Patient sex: F
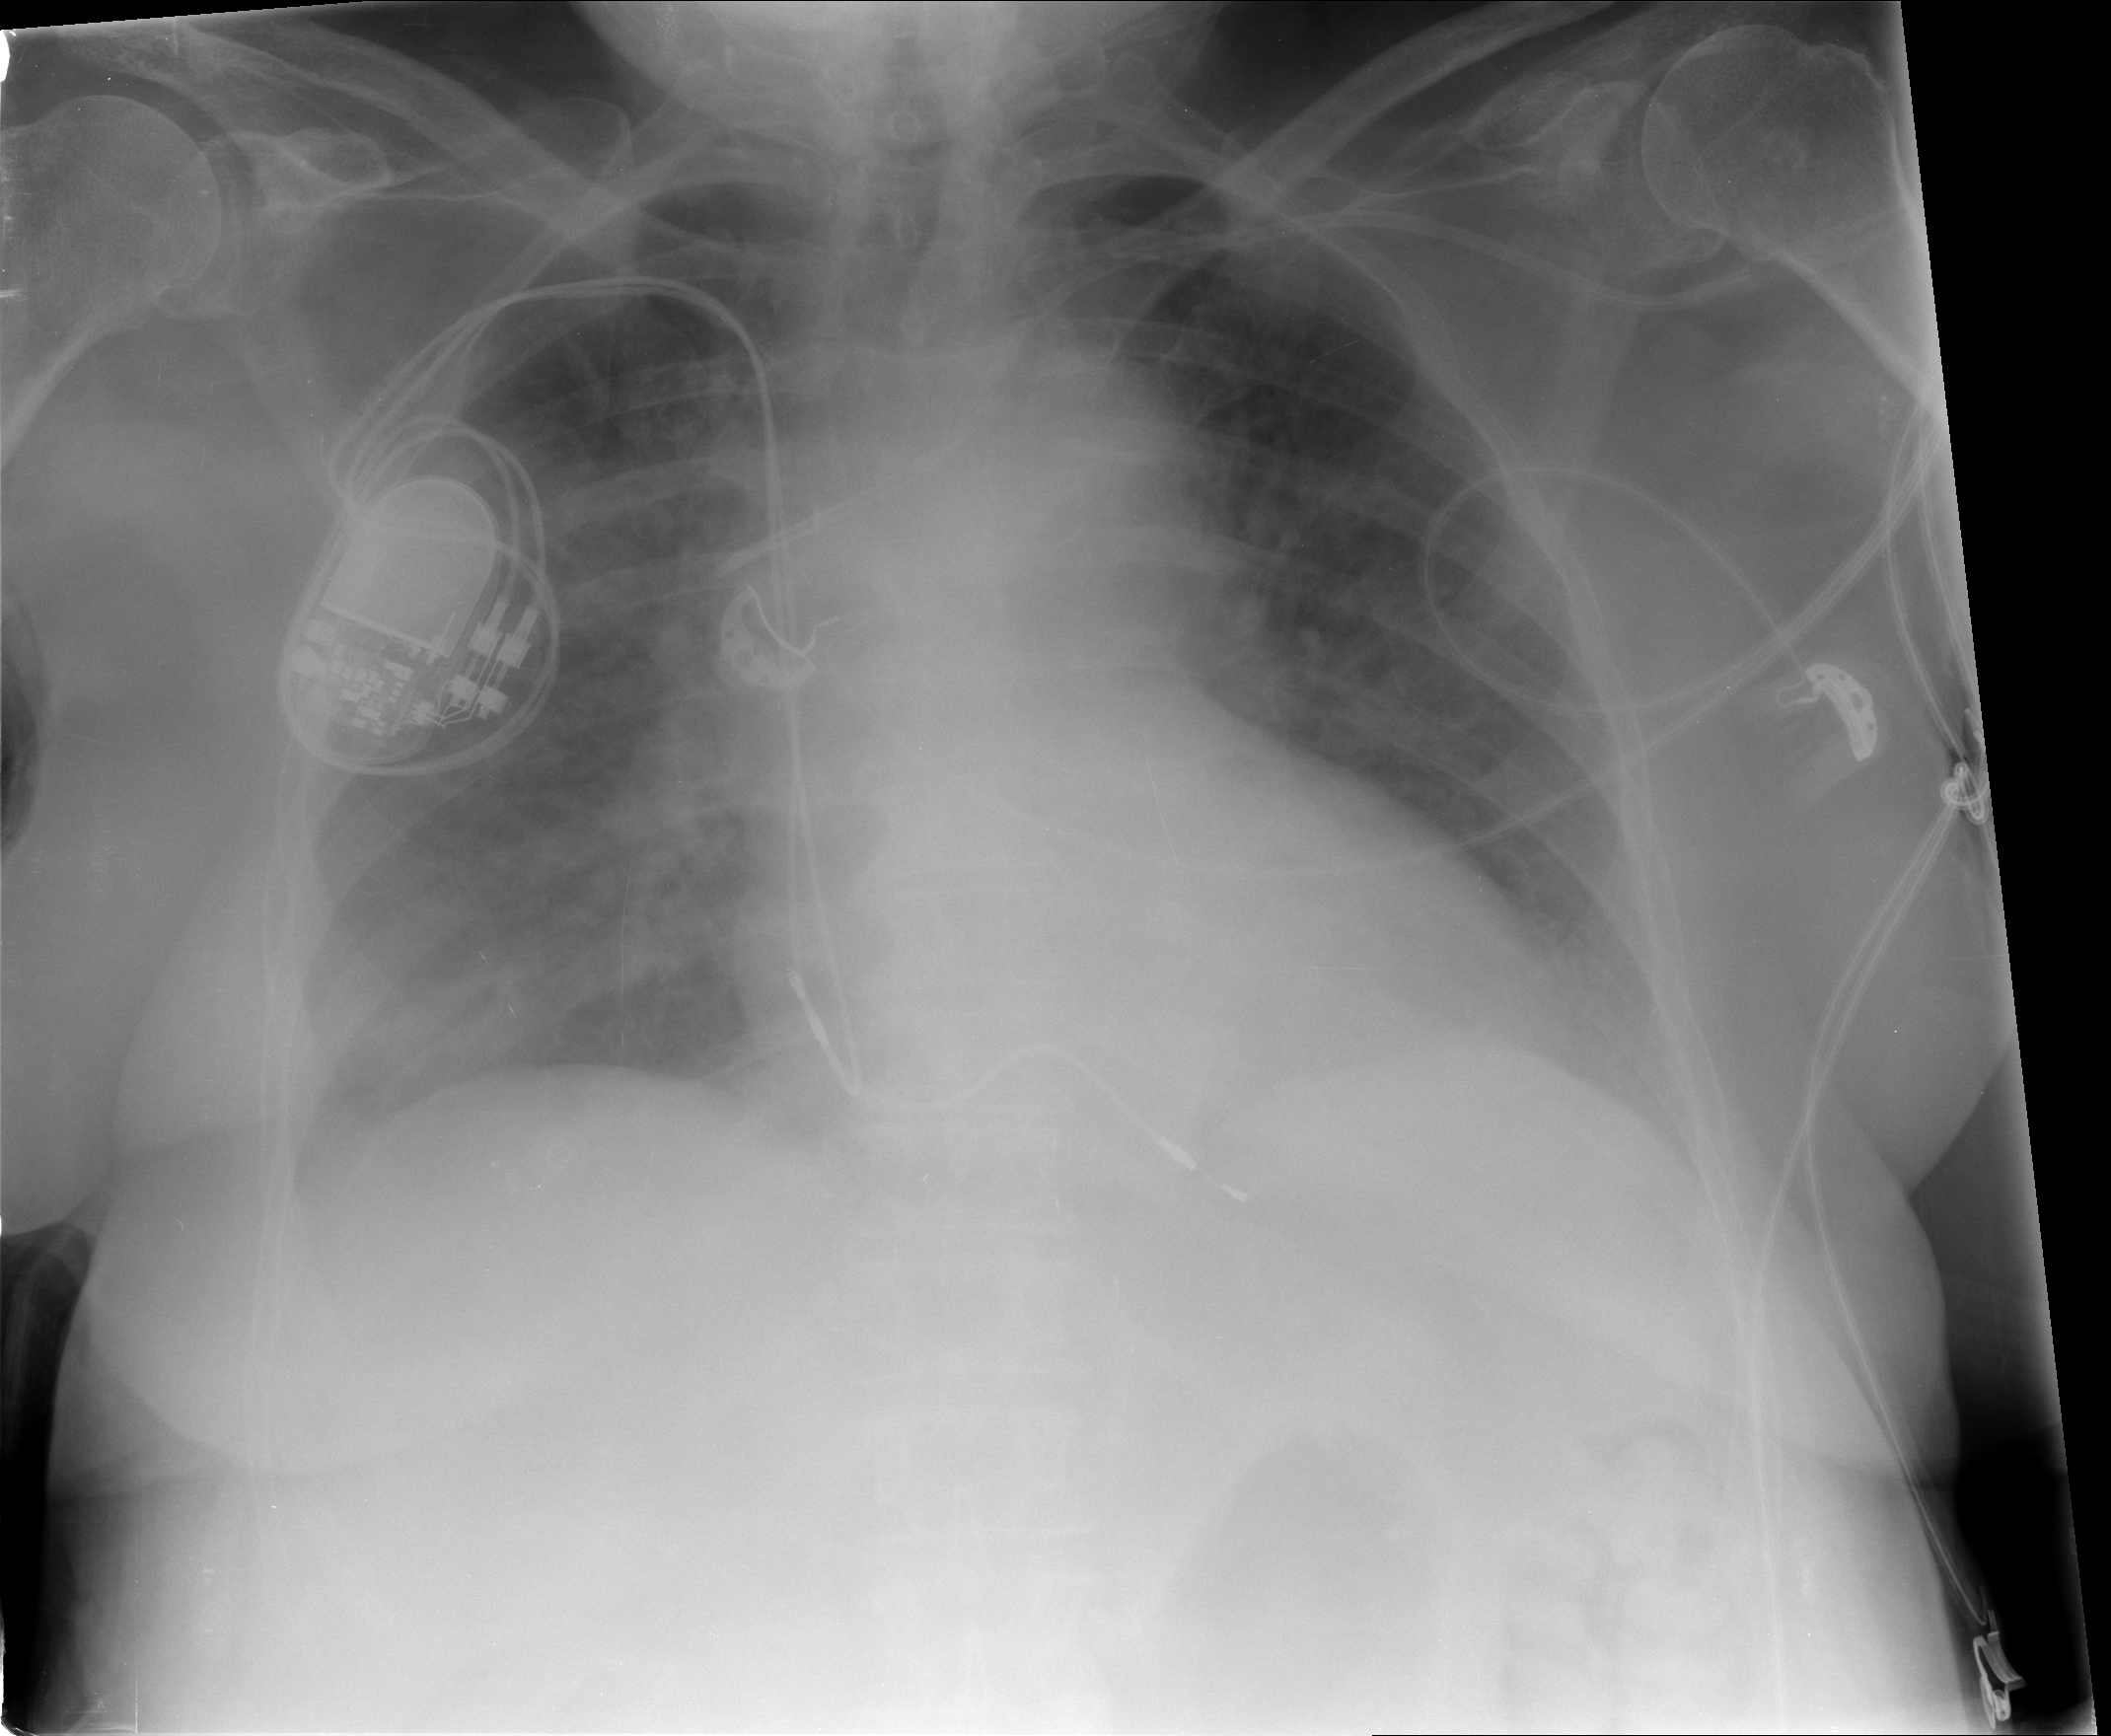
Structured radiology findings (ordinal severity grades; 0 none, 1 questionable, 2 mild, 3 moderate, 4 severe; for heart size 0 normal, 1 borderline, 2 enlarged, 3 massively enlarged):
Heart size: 0
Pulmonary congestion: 2
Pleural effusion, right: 1
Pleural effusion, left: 2
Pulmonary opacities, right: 2
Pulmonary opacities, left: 2
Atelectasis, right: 2
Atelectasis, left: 2